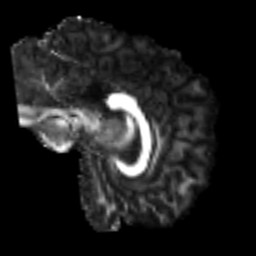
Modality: FA
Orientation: sagittal
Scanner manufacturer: siemens
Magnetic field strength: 3 T
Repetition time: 3.6 s
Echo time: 0.092 s